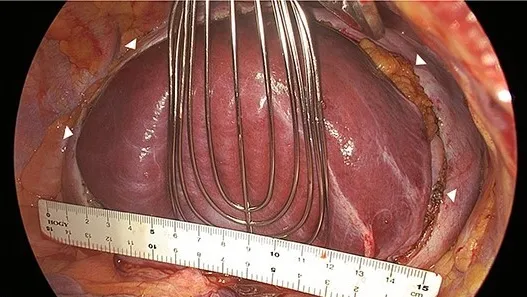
Surgical view showing the large diaphragmatic defect of 15 cm (arrowhead).
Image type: endoscopy (gi_endoscopy)